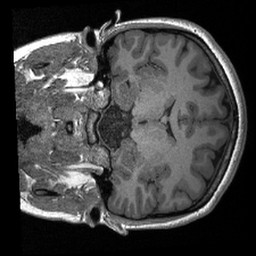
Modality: T1w
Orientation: coronal
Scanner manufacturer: siemens
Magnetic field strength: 3 T
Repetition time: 2.4 s
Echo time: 0.00213 s